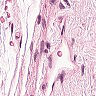
Metastatic tissue present: no